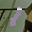
Label: 1